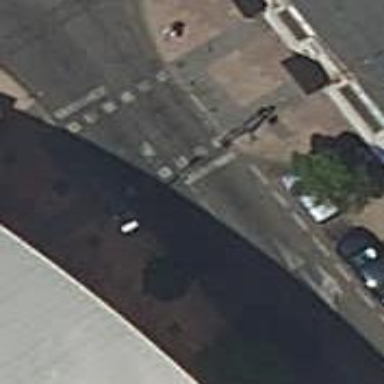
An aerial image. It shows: Zebra crossing with traffic signals.